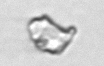
Label: detritus_transparent